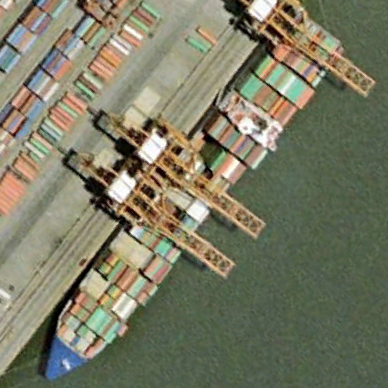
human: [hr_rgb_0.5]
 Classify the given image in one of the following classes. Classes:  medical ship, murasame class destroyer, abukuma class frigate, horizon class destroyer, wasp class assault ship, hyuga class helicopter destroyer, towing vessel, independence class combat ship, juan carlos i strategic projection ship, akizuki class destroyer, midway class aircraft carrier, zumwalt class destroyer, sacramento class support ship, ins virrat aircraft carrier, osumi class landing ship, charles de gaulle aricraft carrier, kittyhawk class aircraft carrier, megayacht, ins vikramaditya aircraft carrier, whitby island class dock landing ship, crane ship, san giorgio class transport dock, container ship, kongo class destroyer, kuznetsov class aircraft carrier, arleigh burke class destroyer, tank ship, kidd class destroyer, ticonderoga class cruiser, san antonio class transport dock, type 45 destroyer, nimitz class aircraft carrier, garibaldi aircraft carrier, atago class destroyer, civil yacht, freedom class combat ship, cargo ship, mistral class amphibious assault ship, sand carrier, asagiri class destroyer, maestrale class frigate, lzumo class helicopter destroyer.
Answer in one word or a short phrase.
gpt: Container ship